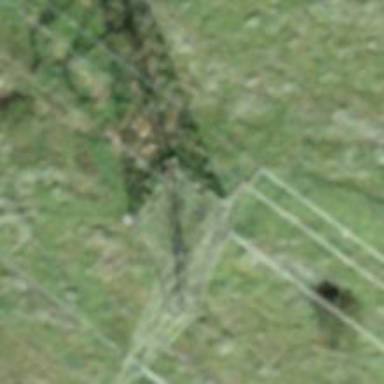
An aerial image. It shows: Power tower.